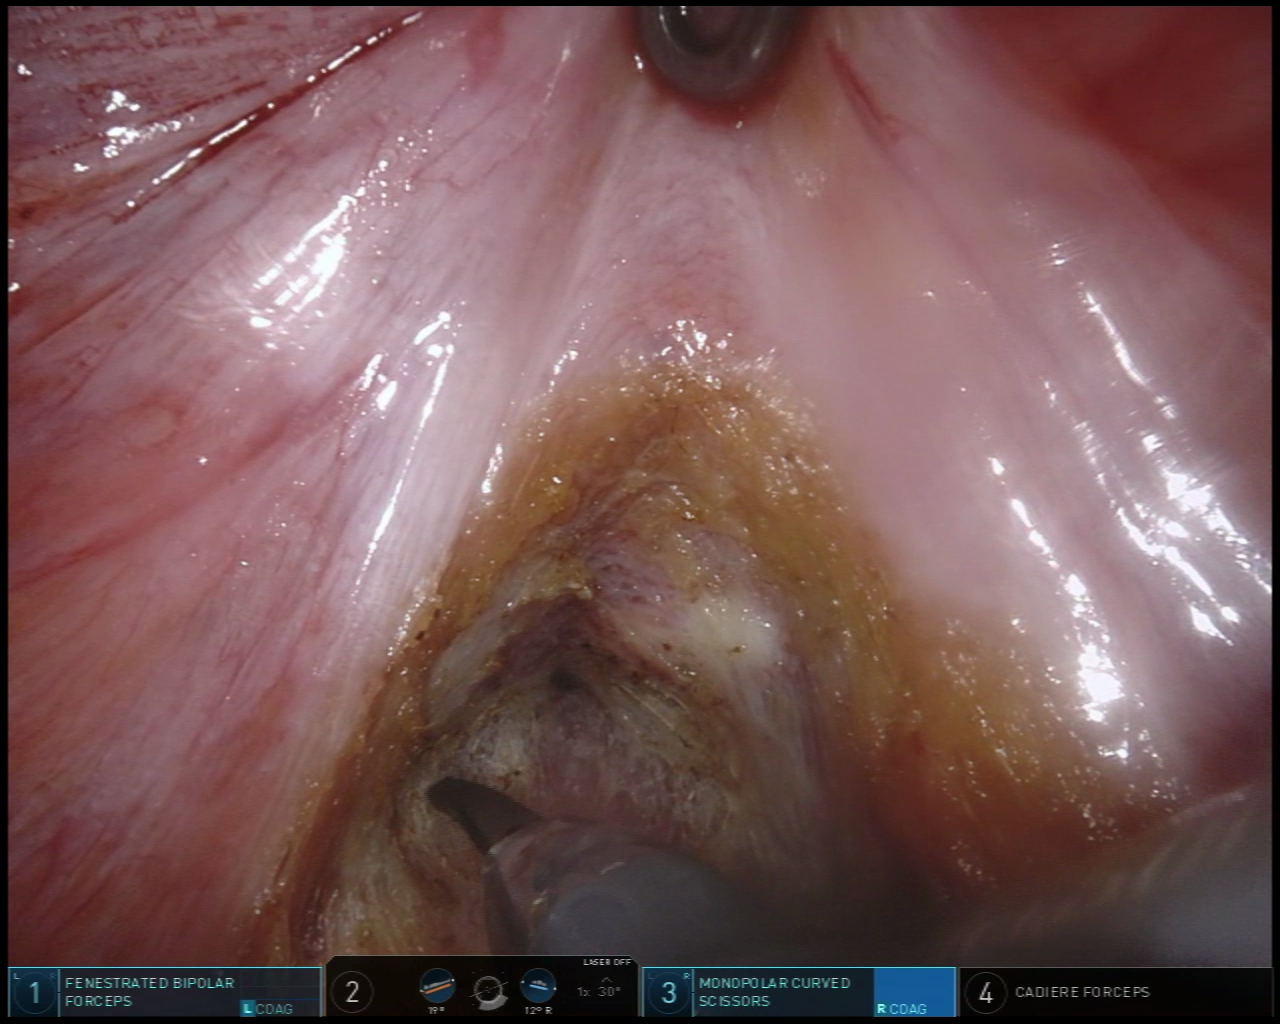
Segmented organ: vesicular_glands
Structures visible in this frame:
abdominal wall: no
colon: no
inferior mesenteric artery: no
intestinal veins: no
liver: no
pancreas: no
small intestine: no
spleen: no
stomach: no
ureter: no
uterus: no
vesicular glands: yes